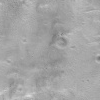
Atmospheric dust classification: not_dusty